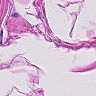
Metastatic tissue present: no